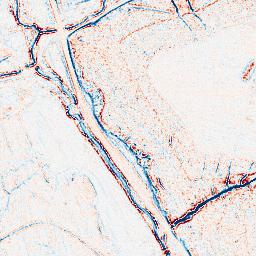
Category: edge_preserving
Decomposition family: anisotropic_diffusion
Decomposition parameters: iterations: 10
kappa: 50
gamma: 0.05
Upsampling method: cubic_mitchell
Upsampling parameters: scale: 2
Upsampling scale: 2